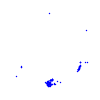
Particle: proton